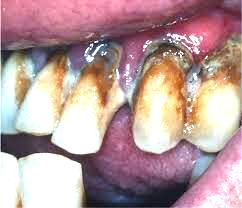
Condition: Gingivitis